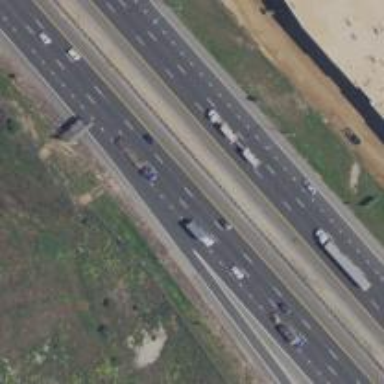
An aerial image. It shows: View of motorway.